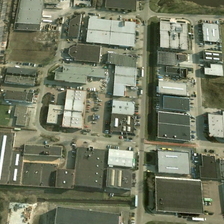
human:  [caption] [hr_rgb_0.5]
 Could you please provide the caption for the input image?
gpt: many buildings are in an industrial area .

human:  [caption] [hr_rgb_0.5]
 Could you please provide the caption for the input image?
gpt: many buildings are in an industrial area .

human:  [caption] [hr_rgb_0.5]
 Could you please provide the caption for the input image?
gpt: many buildings are in an industrial area .

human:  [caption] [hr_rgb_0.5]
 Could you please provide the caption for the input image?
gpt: many buildings are in an industrial area .

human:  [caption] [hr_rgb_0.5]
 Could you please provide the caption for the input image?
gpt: many buildings are in an industrial area .